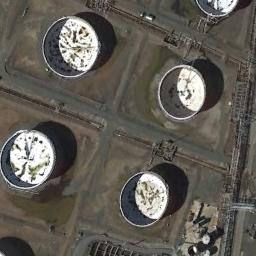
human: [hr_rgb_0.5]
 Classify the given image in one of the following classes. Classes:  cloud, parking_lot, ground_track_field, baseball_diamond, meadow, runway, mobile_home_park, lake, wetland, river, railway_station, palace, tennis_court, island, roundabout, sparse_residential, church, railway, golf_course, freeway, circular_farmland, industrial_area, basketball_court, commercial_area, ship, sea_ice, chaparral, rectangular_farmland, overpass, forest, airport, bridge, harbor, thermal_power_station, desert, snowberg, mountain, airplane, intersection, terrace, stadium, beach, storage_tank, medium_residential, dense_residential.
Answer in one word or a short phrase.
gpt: storage_tank